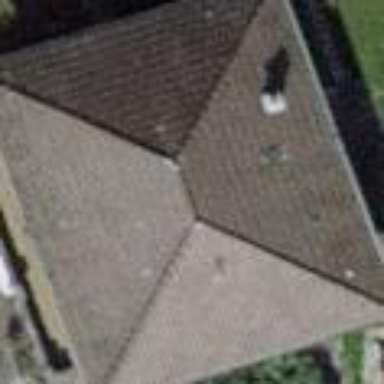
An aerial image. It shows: Detached building with hipped roof shape.